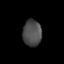
Tissue: lung
Cell type: T cells
Senescence score: 0.1318
Nuclear area (px): 487
Mean DAPI intensity: 75.91